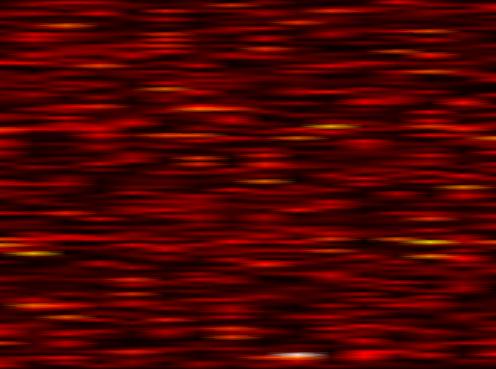
Label: OFDM